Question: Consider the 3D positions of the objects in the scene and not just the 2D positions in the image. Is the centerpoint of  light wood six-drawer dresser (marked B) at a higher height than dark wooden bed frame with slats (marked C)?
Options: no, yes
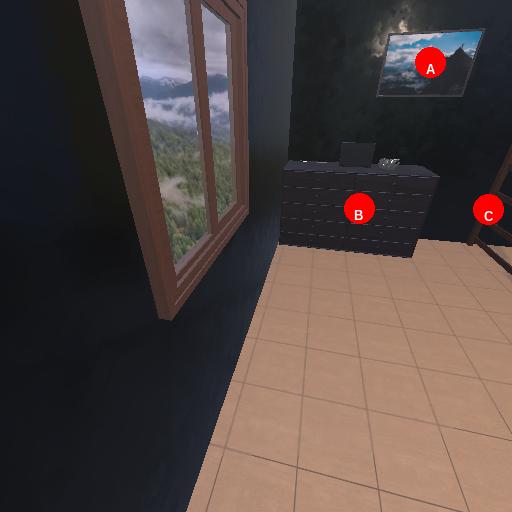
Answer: no